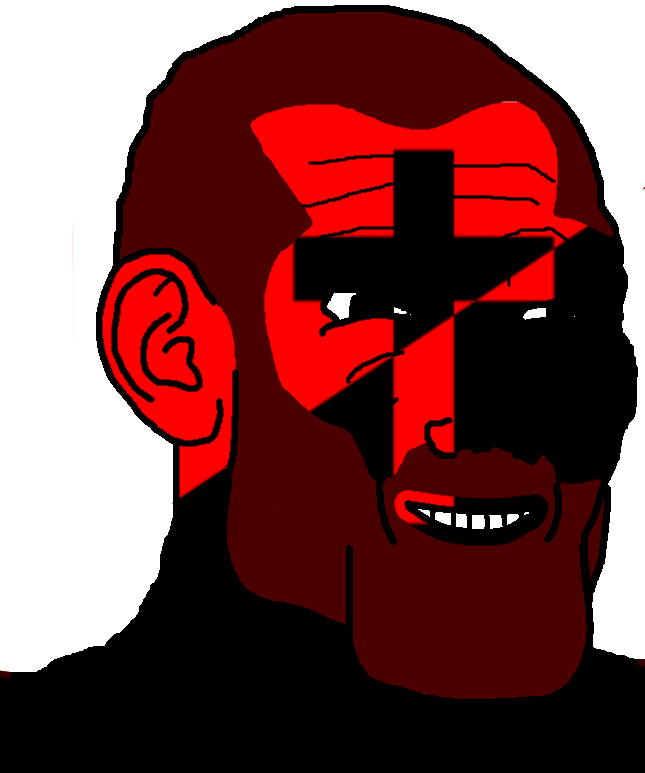
Label: 5_Grey_Chad